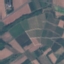
Land use / land cover: PermanentCrop